Question: Here is the slightly modified source code for an example tray icon application I found on SO:
'''
import wx
TRAY_TOOLTIP = 'System Tray Demo'
TRAY_ICON = 'icon.png'
def create_menu_item(menu, label, func):
item = wx.MenuItem(menu, -1, label)
menu.Bind(wx.EVT_MENU, func, id=item.GetId())
menu.AppendItem(item)
return item
class TaskBarIcon(wx.TaskBarIcon):
def __init__(self):
super(TaskBarIcon, self).__init__()
self.set_icon(TRAY_ICON)
self.Bind(wx.EVT_TASKBAR_LEFT_DOWN, self.on_left_down)
def CreatePopupMenu(self):
menu = wx.Menu()
create_menu_item(menu, 'Say Hello', self.on_hello)
menu.AppendSeparator()
create_menu_item(menu, 'Exit', self.on_exit)
return menu
def set_icon(self, path):
icon = wx.IconFromBitmap(wx.Bitmap(path))
self.SetIcon(icon, TRAY_TOOLTIP)
def on_left_down(self, event):
print 'Tray icon was left-clicked.'
def on_hello(self, event):
print 'Hello, world!'
def on_exit(self, event):
wx.CallAfter(self.Destroy)
class App(wx.App):
def OnInit(self):
self.SetTopWindow(wx.Frame(None, -1))
TaskBarIcon()
return True
def main():
app = App()
app.MainLoop()
if __name__ == '__main__':
main()
'''
It shows a tray icon successfully, and indeed shows no Frame, but it does show the Python icon in the Dock. I assume it will also show a Python icon in the Windows task bar. How do I stop that from happening?
---

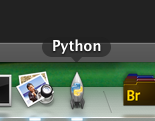
Answer: You should create a bundle from Your application and tell specify that your app is kind of "background", so it shall not show icon in dock.
To do this, You have to following property to Your bundle property file (Info.plist).
'''
<key>LSUIElement</key>
<string>1</string>
'''
See following articles:
- <URL>